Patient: sex M, age 36
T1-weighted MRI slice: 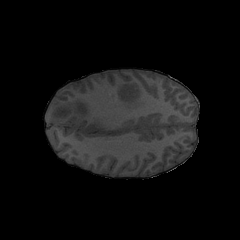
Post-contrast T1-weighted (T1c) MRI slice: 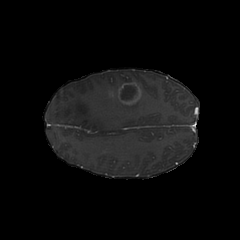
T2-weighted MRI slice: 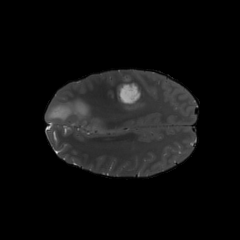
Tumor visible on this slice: yes
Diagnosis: Glioblastoma, IDH-wildtype
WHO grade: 4